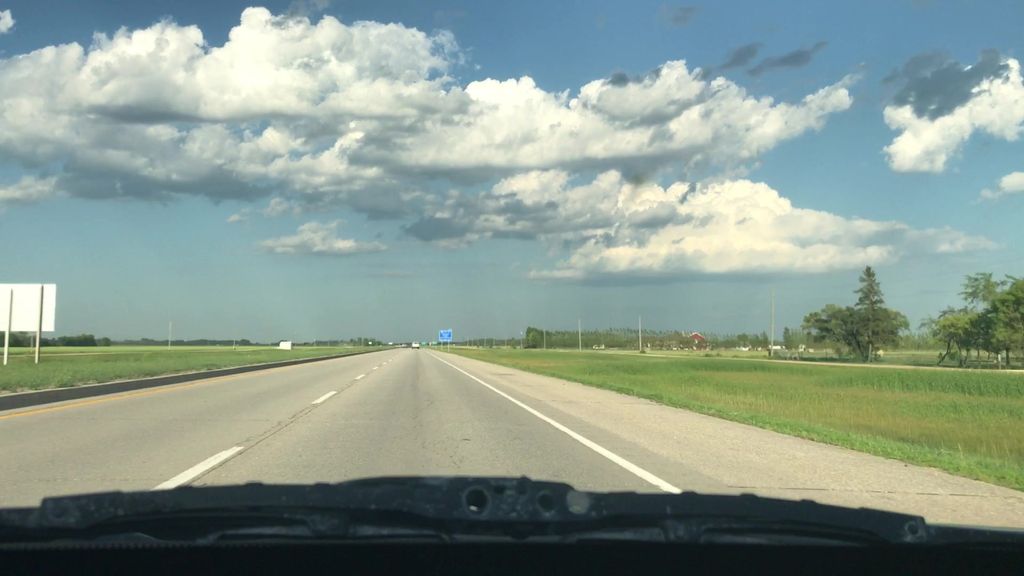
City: winnipeg